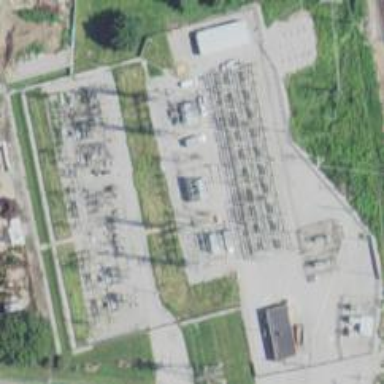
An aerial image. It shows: Power substation enclosed by fence.